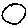
Label: circle